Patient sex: M
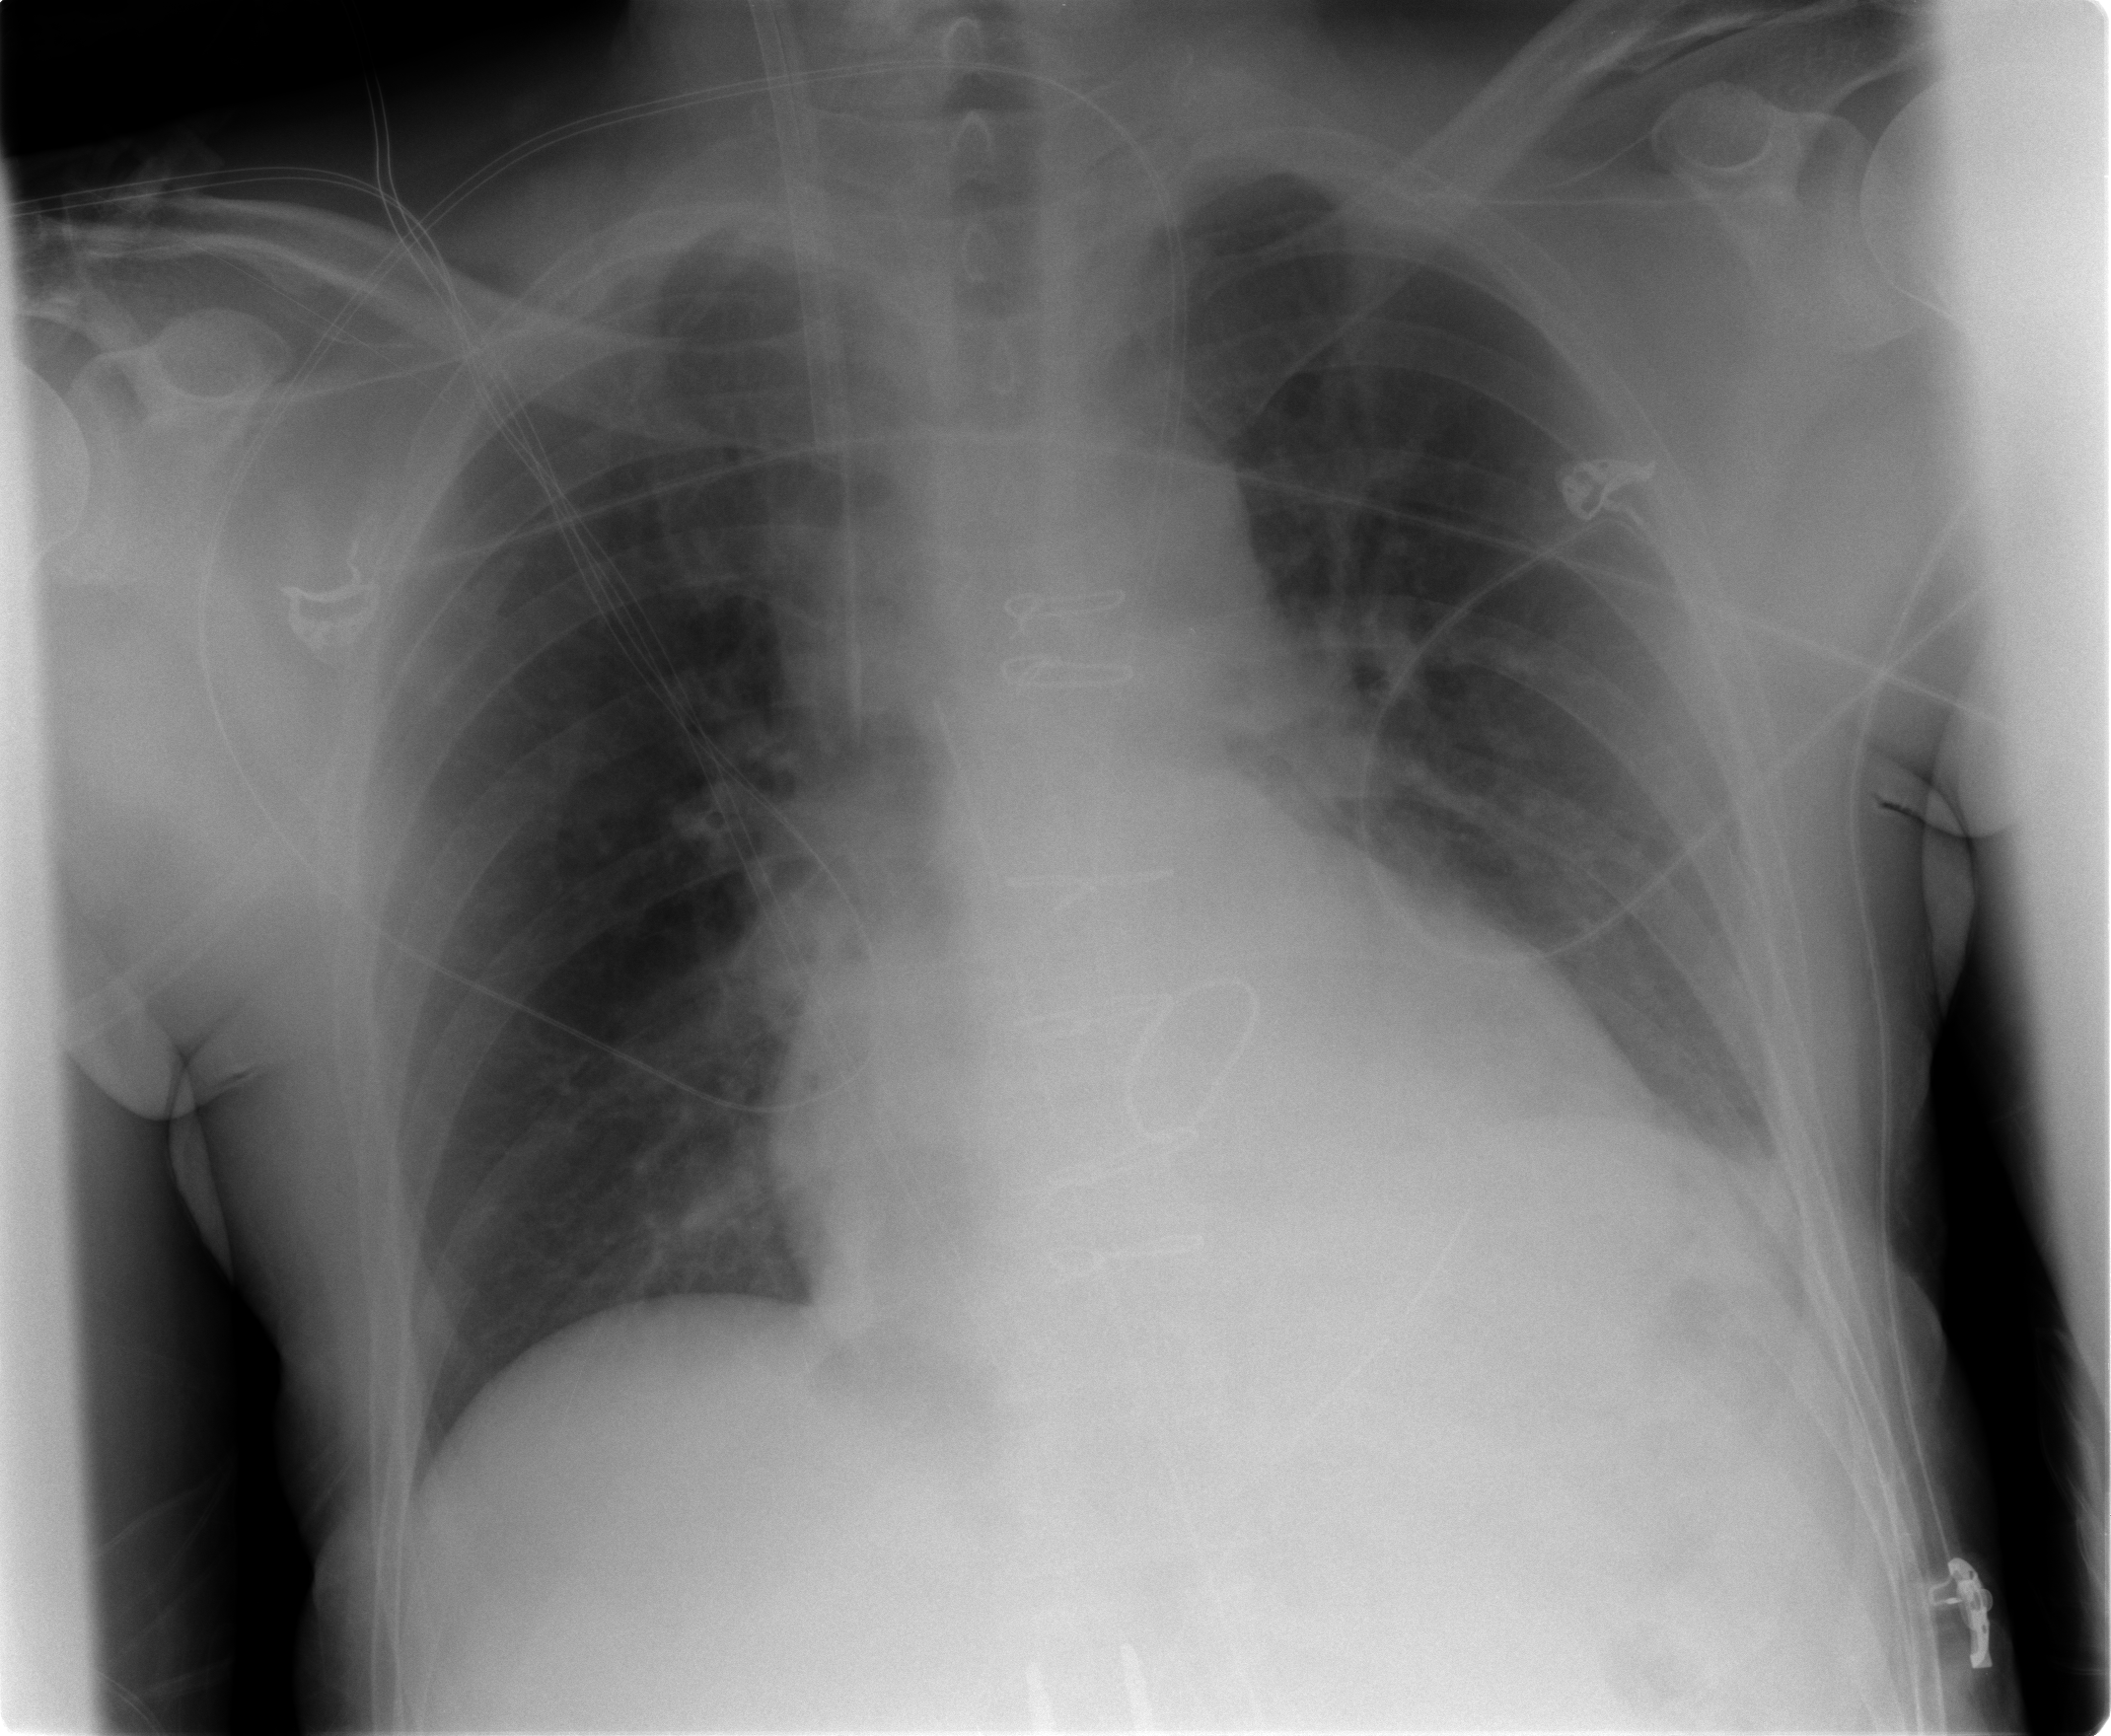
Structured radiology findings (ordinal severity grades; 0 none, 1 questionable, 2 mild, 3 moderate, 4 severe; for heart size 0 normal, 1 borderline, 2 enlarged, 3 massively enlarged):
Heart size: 0
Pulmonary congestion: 1
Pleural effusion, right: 0
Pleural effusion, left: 2
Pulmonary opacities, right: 0
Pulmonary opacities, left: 0
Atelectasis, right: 2
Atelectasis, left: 2